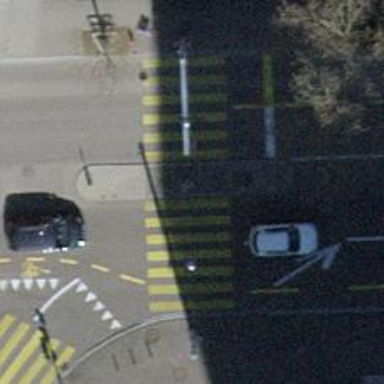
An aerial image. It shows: Asphalt tertiary road with cycle lane on the left and shared bus lane on the right.